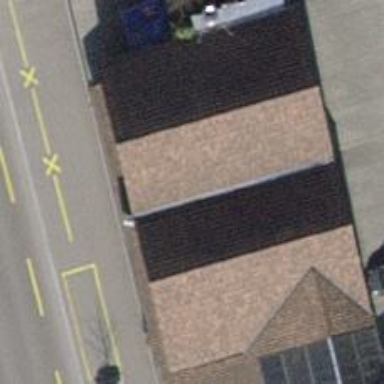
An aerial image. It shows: Restaurant.